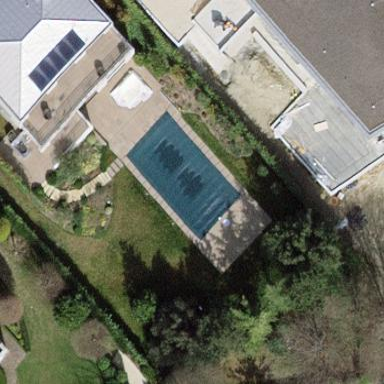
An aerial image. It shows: Outdoor swimming pool on leisure land.